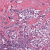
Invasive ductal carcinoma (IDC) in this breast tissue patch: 1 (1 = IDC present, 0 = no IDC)